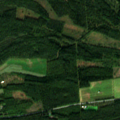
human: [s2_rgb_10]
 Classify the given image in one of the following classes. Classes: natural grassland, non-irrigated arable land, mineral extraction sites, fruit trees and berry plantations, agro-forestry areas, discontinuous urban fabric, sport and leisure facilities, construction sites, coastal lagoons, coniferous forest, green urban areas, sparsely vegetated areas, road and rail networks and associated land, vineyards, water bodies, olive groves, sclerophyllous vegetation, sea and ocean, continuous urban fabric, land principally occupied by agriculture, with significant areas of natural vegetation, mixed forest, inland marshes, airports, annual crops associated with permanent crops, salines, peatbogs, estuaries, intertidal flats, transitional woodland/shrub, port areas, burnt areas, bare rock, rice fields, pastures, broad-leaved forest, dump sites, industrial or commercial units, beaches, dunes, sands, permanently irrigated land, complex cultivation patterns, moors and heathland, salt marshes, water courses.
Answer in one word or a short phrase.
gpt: land principally occupied by agriculture, with significant areas of natural vegetation, coniferous forest, mixed forest, transitional woodland/shrub